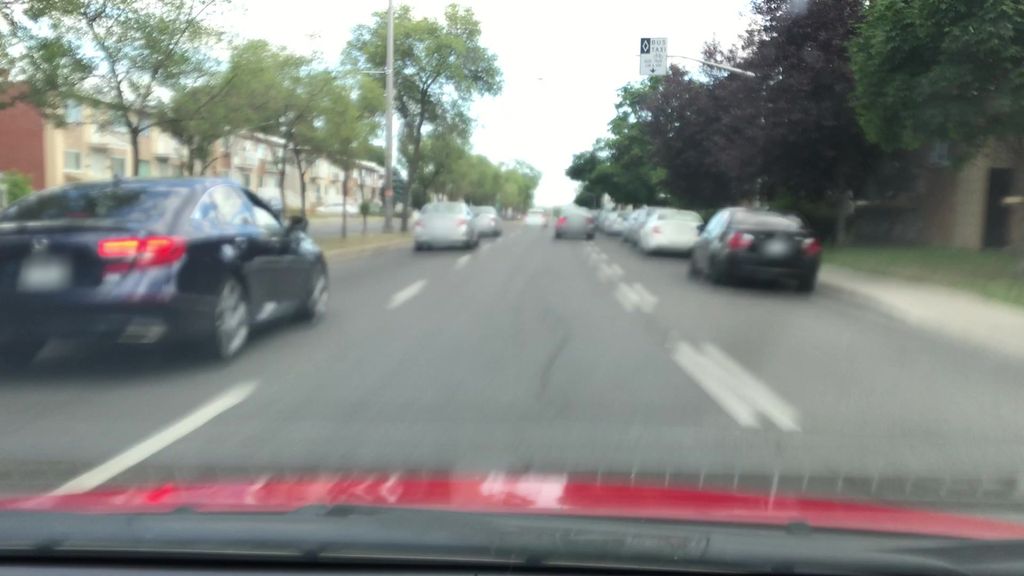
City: montreal